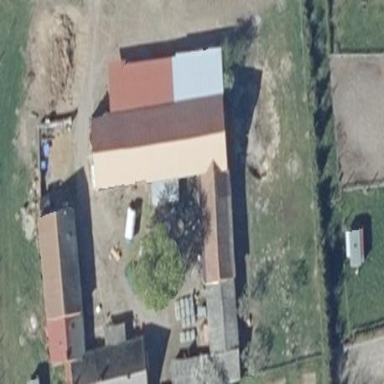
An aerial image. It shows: Detached building.